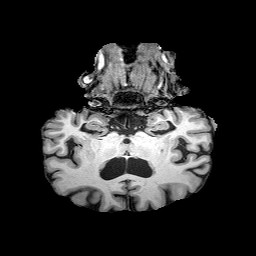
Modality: T1w
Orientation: sagittal
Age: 71
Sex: male
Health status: healthy